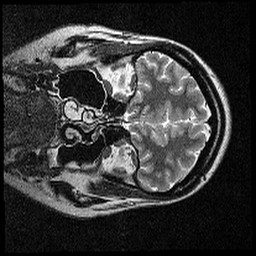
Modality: T2w
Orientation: coronal
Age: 35
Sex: female
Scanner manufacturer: siemens
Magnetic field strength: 3 T
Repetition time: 7 s
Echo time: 0.085 s